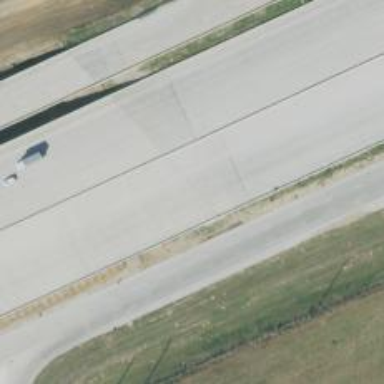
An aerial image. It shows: Motorway.